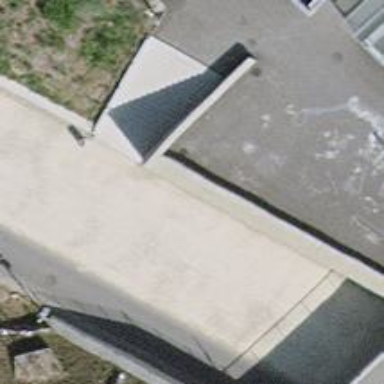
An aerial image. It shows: Retaining wall.